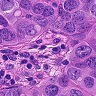
Metastatic tissue present: yes